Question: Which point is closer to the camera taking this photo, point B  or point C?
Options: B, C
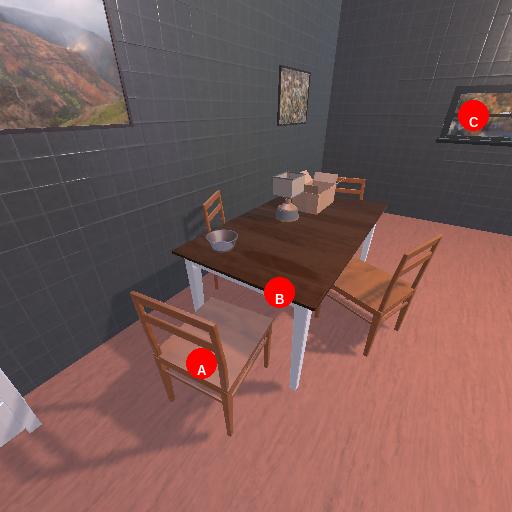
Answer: B